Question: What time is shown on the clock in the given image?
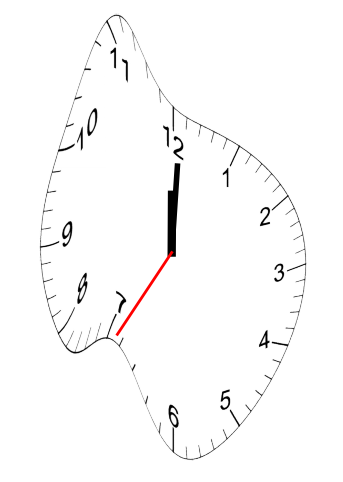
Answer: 12:00:35